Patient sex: M
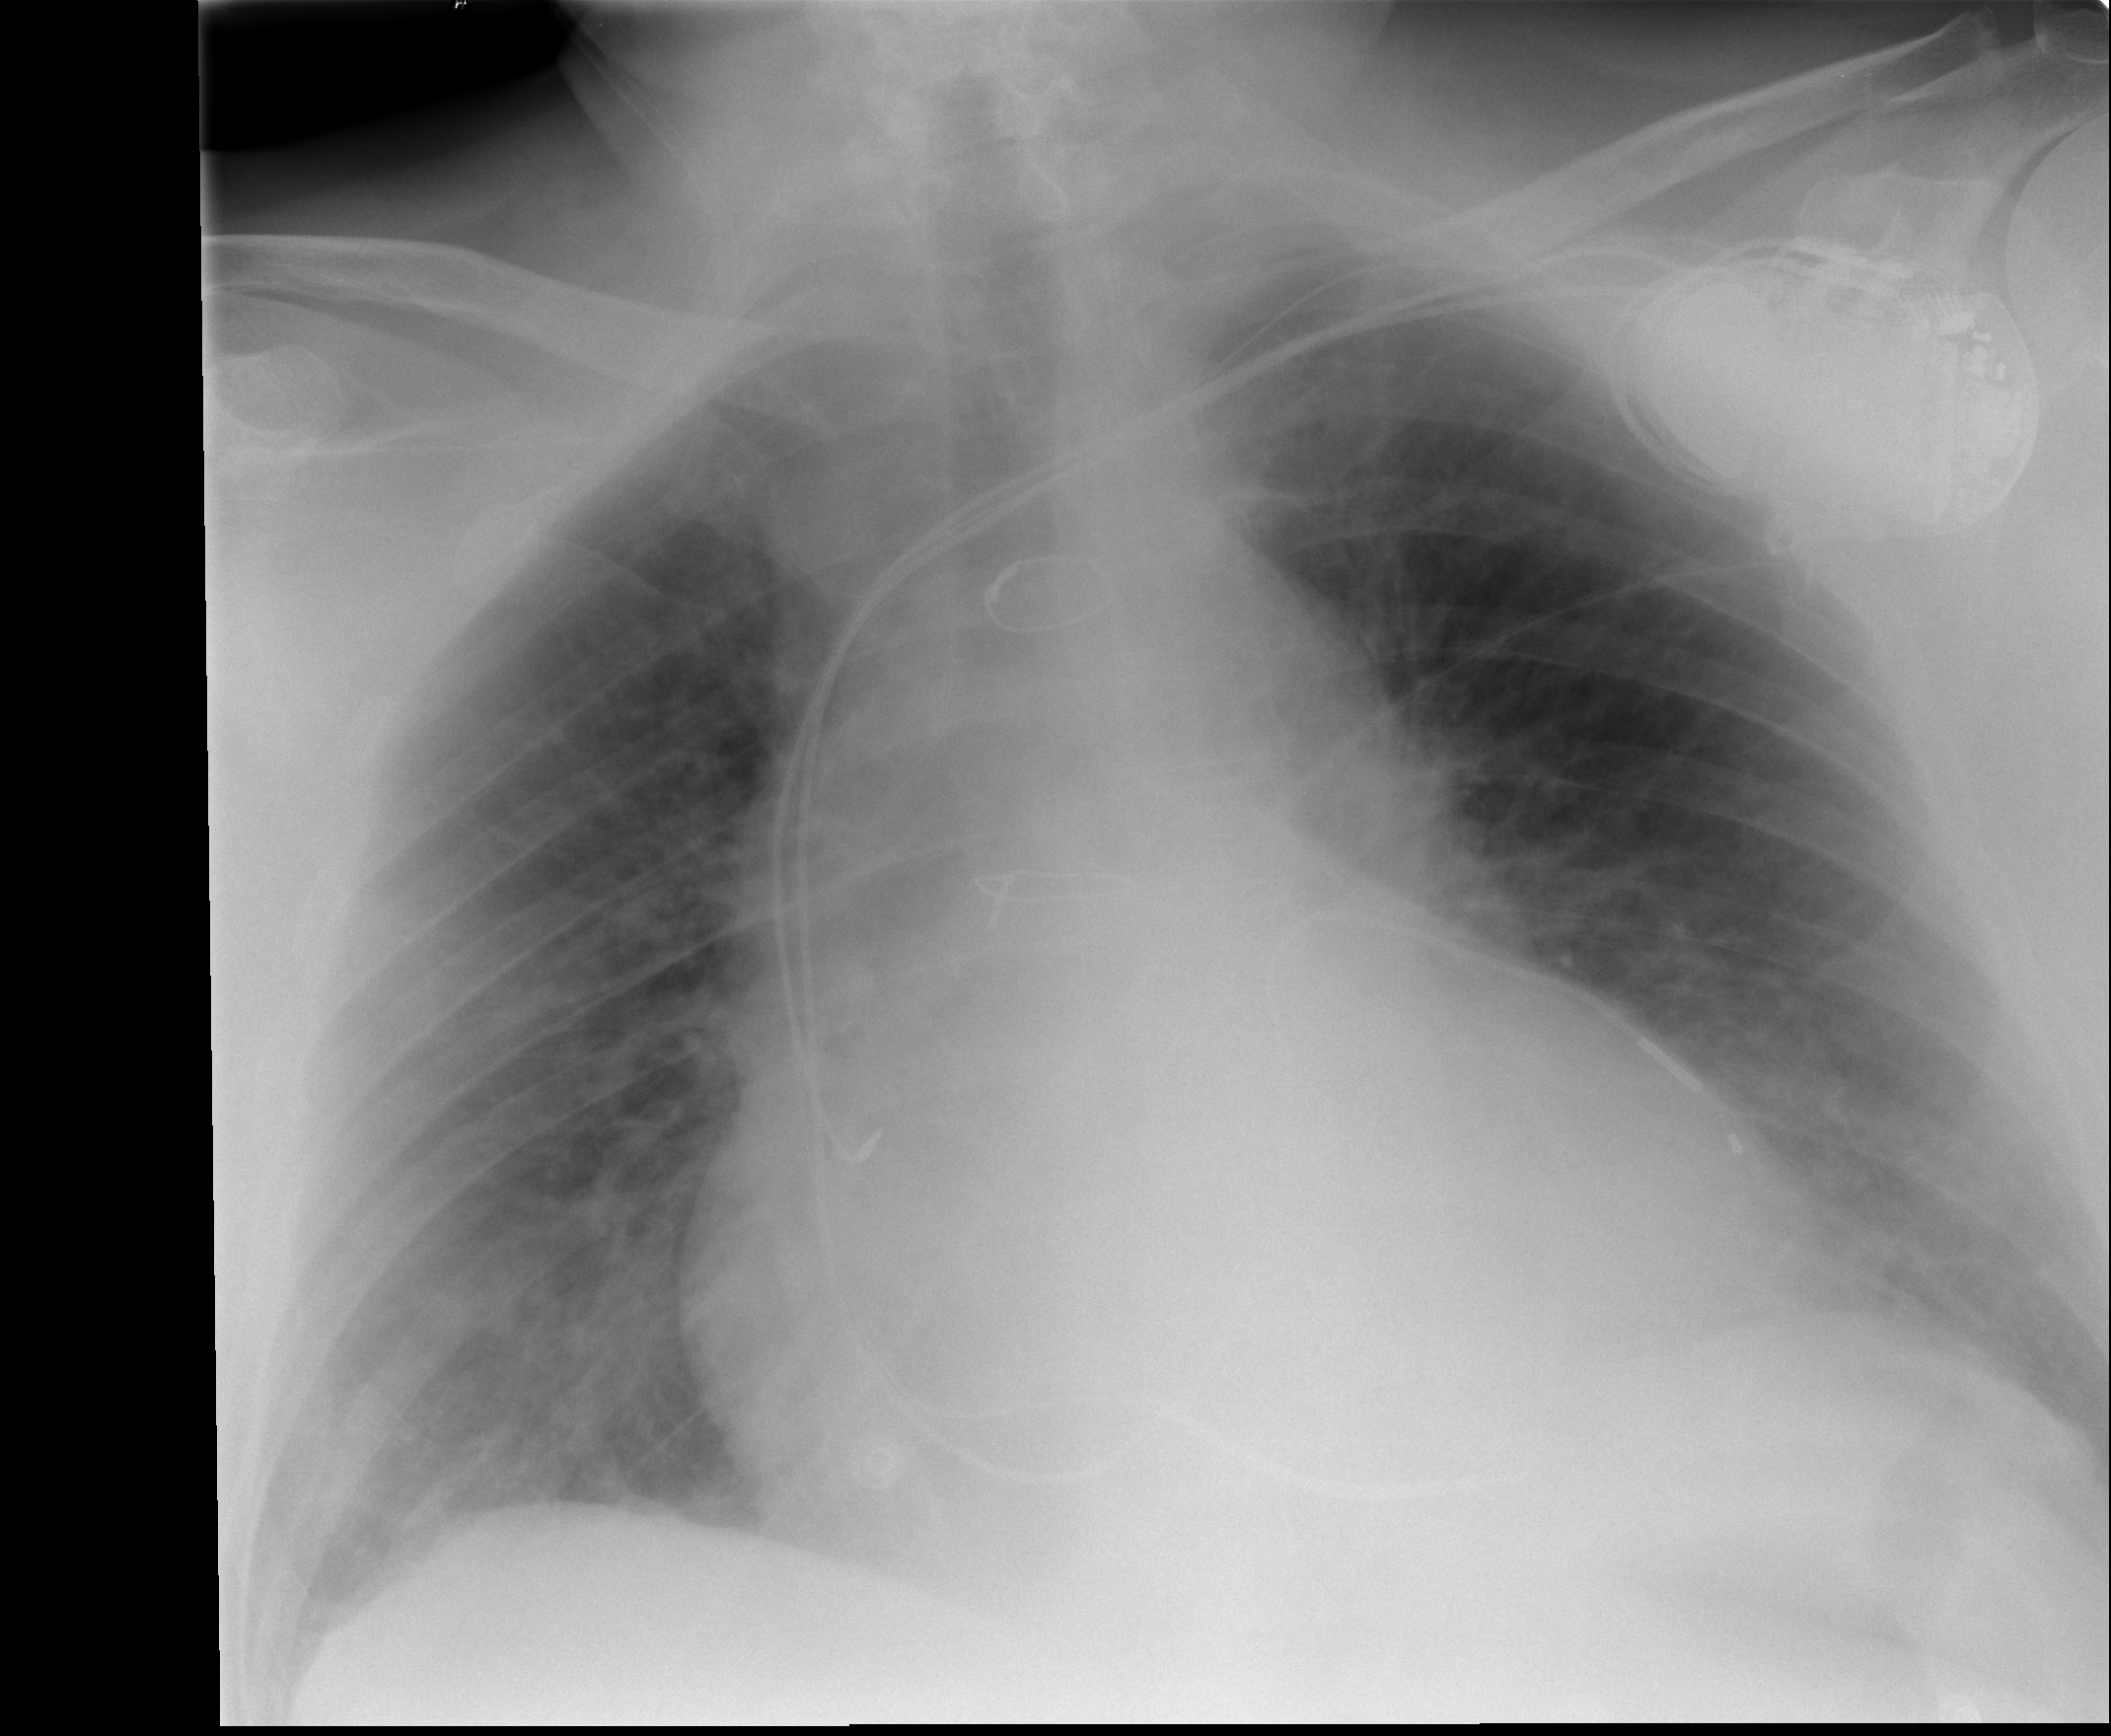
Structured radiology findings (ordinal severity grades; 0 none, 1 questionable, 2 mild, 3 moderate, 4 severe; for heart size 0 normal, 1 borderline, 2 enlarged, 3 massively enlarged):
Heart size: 3
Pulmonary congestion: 0
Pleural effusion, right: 1
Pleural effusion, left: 2
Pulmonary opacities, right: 2
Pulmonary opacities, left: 0
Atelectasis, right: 2
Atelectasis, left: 2